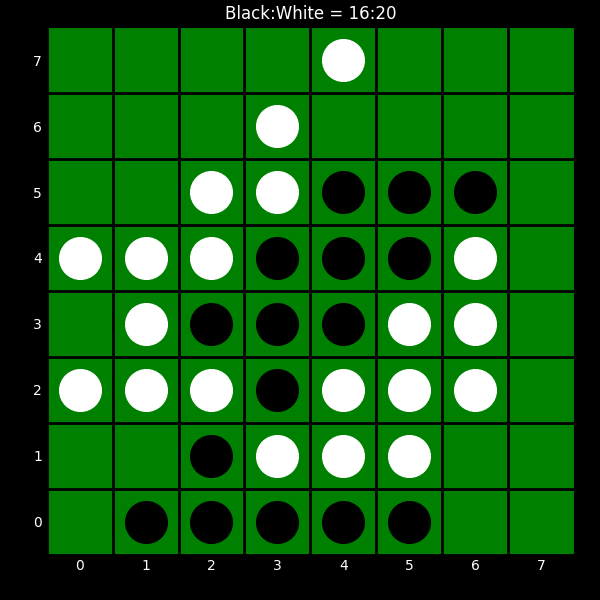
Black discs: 16
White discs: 20